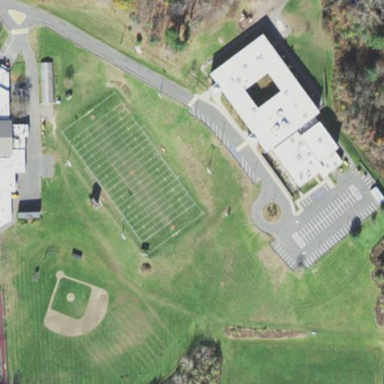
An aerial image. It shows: School.